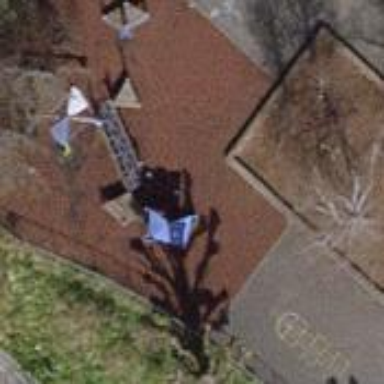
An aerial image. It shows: Playground area for leisure activities on the land.